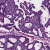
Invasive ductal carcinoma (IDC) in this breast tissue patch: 1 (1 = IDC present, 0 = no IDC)